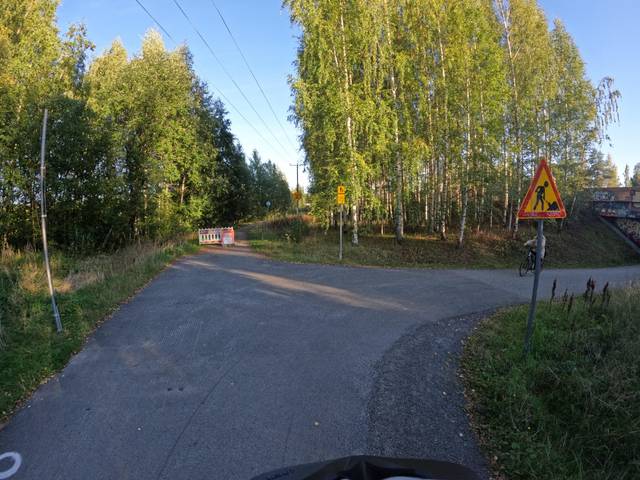
Region: Finland
Coordinates: 62.261, 25.744